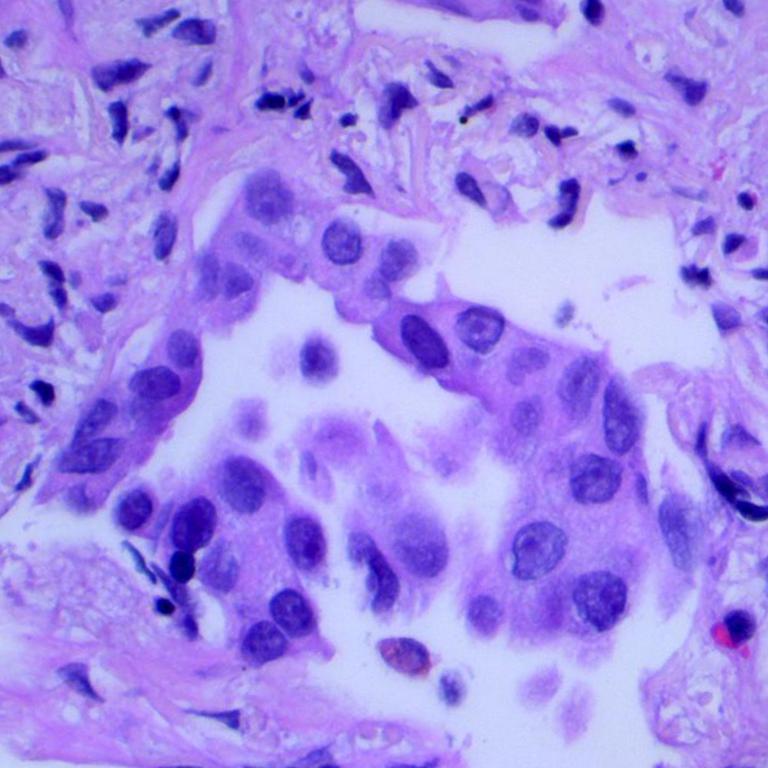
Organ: lung
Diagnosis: adenocarcinomas